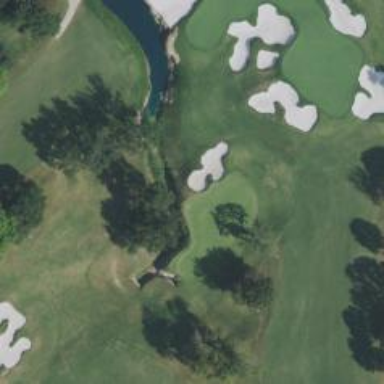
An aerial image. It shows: Golf hole.